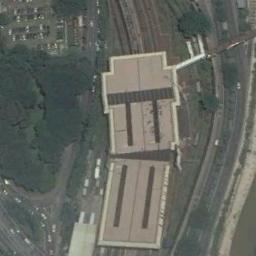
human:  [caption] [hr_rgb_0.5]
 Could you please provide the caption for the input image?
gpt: A nice suburban railway station .

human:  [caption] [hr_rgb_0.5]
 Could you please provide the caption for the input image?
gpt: There are a lot of trees near the railway station .

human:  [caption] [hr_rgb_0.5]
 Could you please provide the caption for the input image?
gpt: The railway station is next to some trees and parking lot .

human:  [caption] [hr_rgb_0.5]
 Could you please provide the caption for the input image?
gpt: The railway station has some railways and two brown buildings and the railway station is between roads and a grove of trees .

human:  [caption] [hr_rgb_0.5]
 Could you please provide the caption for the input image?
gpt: There are some green trees beside the railway station .